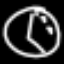
Label: clock